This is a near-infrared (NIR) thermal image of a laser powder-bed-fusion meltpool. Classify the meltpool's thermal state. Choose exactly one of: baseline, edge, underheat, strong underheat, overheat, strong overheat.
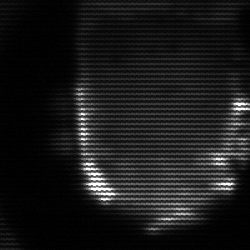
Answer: baseline